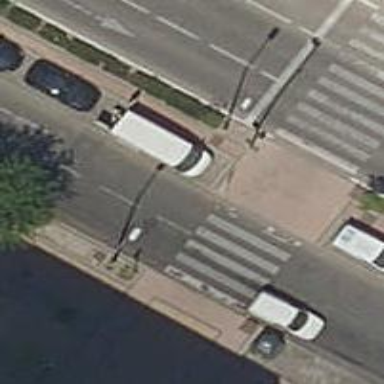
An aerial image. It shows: Zebra crossing with traffic signals.